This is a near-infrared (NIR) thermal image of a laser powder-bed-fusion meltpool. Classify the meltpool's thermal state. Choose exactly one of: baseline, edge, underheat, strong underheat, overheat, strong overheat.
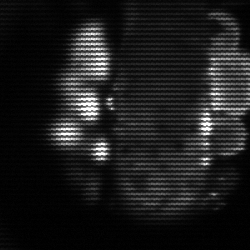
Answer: strong underheat